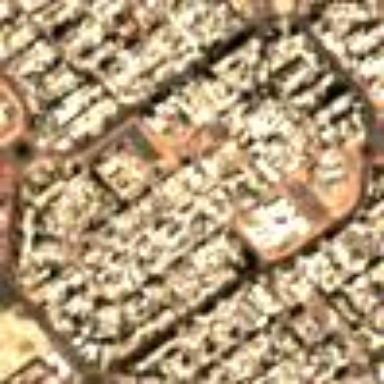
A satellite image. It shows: Residential area within neighborhood.